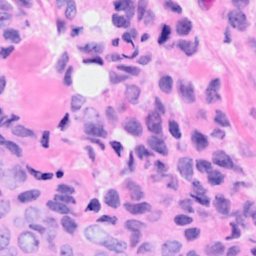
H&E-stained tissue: Breast